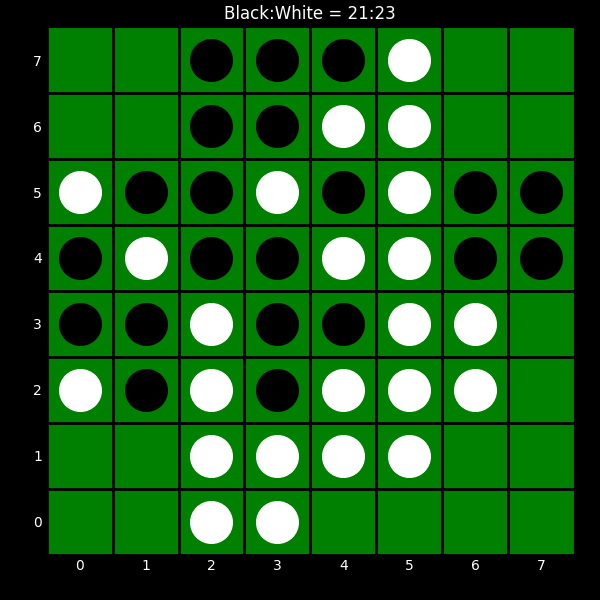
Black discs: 21
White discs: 23